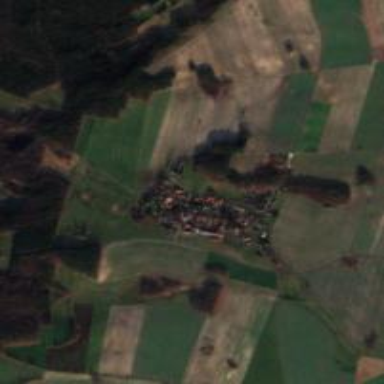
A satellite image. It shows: Village.